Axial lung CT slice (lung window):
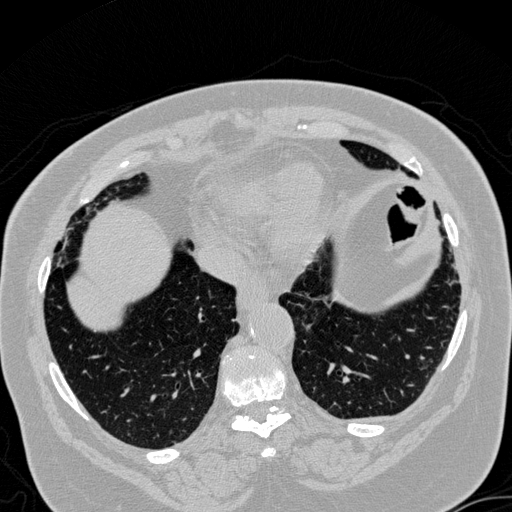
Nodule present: no